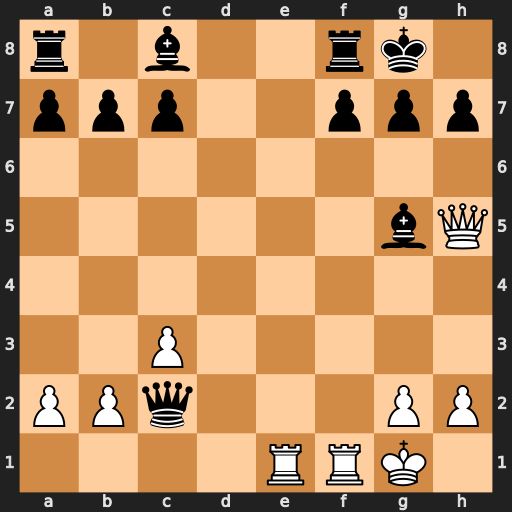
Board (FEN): r1b2rk1/ppp2ppp/8/6bQ/8/2P5/PPq3PP/4RRK1
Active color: w
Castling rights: -
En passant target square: -
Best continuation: Qxf7+ Rxf7 Re8+ Rf8 Rfxf8#